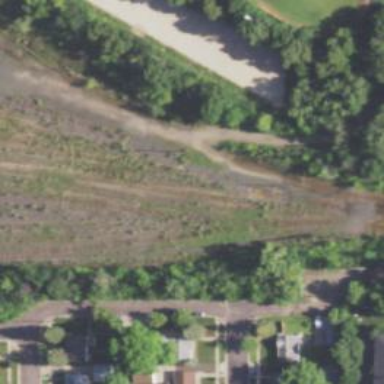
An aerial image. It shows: Unused railway yard.